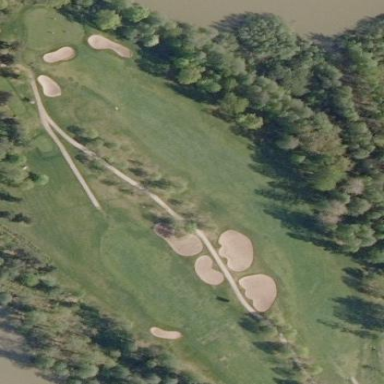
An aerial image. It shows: Rough area in golf course.